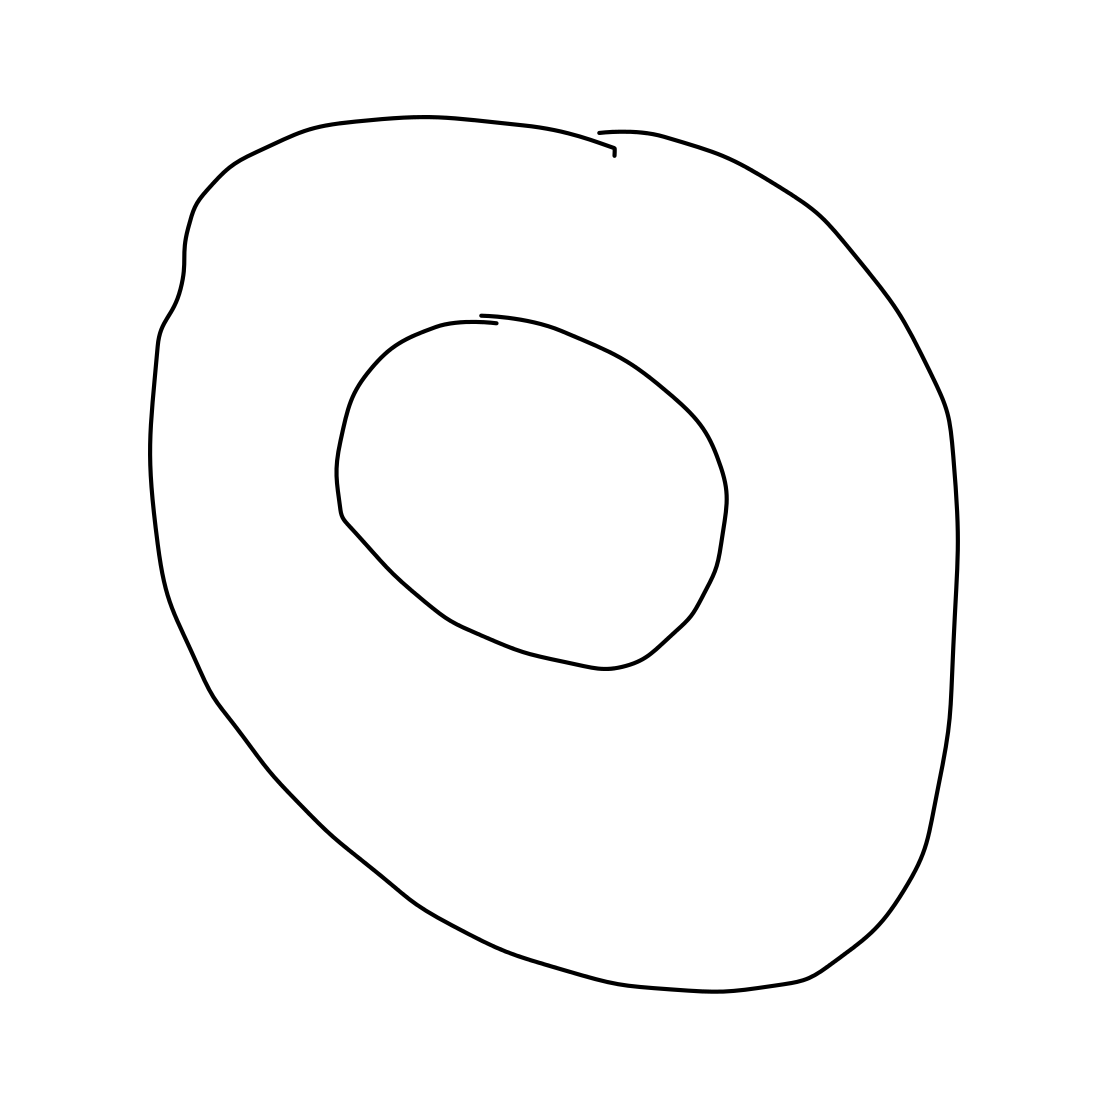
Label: donut